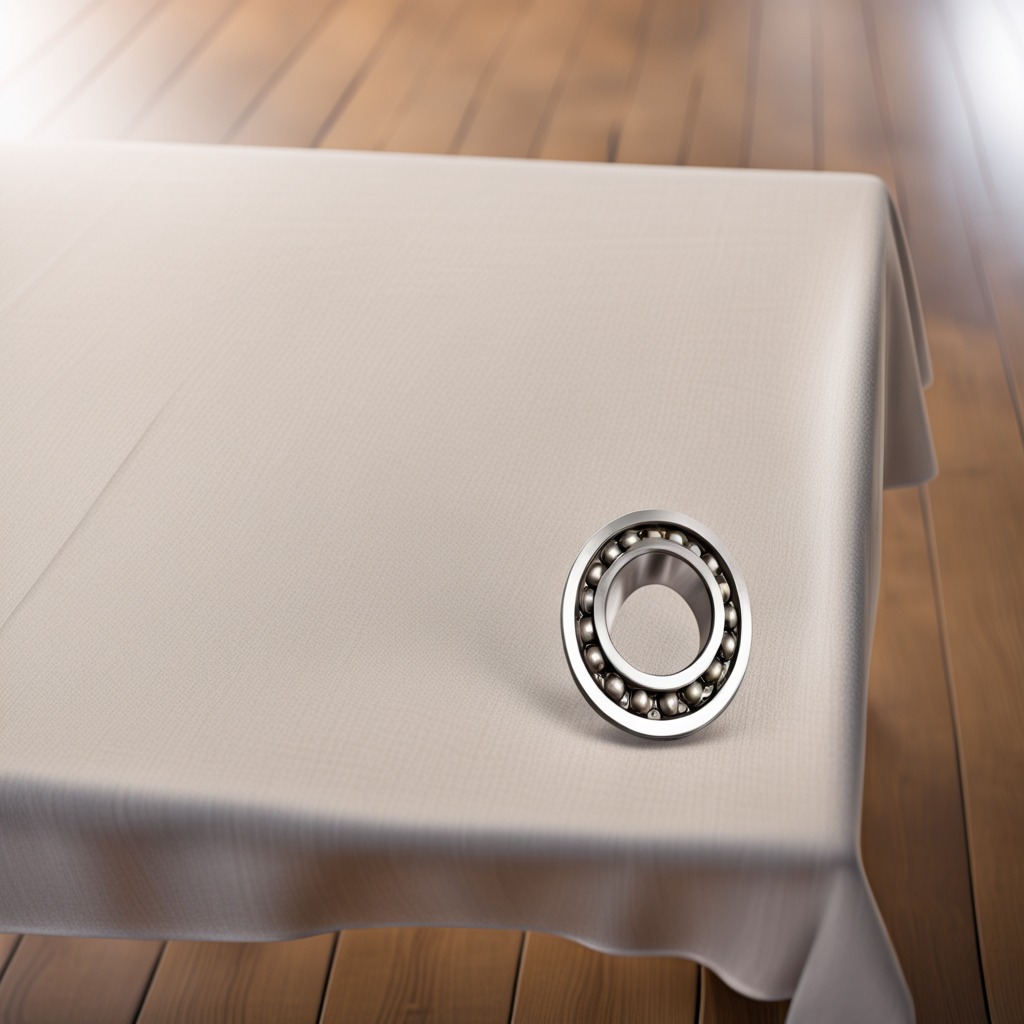
A metal ball bearing is lying on the wooden table.